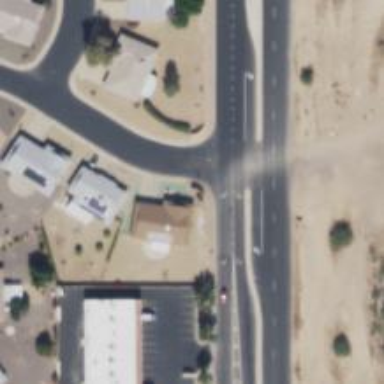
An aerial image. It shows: Secondary road with asphalt surface.